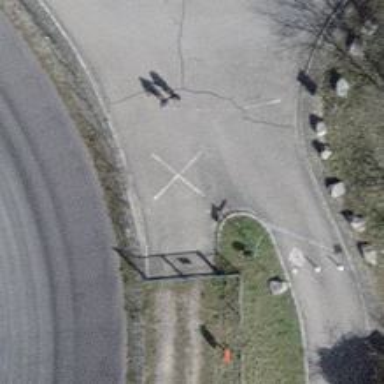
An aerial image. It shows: Guidepost providing information.